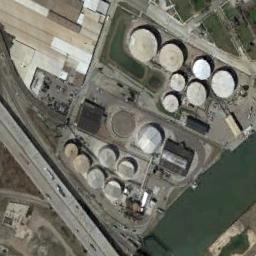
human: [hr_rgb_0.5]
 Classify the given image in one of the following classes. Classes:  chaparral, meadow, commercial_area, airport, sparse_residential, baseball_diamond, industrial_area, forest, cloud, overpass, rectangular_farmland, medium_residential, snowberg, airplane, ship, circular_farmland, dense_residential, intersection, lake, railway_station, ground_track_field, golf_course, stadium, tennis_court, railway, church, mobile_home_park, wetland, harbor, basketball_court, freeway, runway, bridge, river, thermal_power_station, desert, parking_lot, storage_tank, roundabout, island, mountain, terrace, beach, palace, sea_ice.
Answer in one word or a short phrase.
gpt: storage_tank